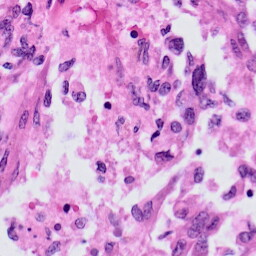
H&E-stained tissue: Skin